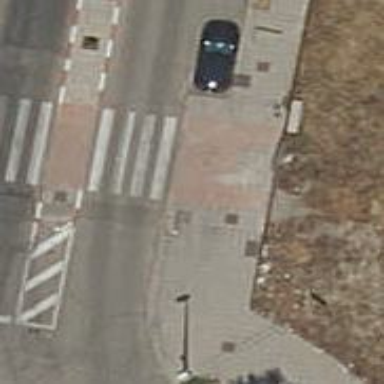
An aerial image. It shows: Uncontrolled zebra crossing on the road.